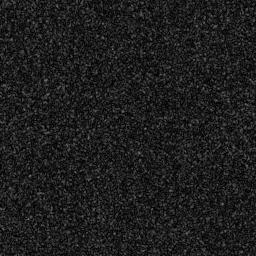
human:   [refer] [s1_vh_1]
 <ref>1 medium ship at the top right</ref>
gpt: <box>[[92, 1, 99, 19, 0]]</box>

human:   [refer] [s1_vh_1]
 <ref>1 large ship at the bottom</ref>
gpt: <box>[[42, 67, 61, 83, 0]]</box>